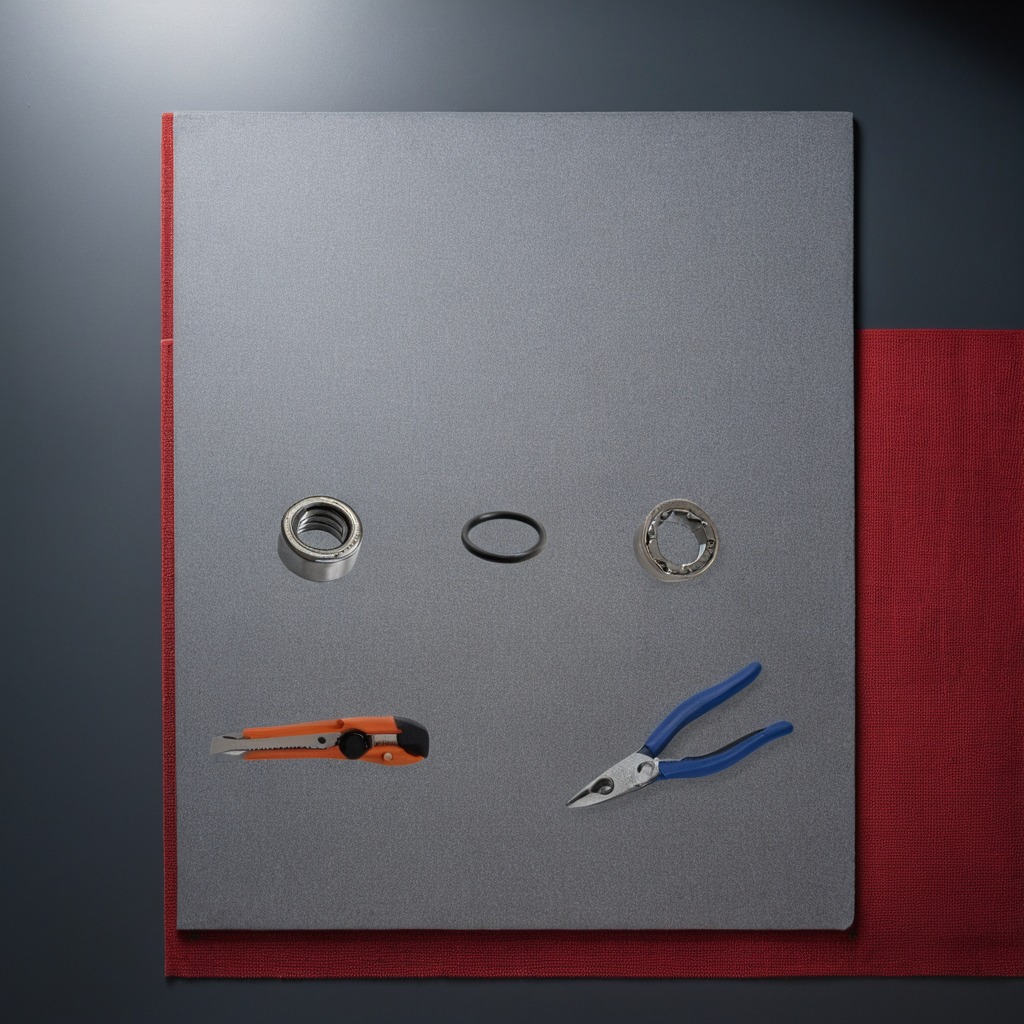
A rubber o-ring, a metal ball bearing, a utility knife, pliers, and a metal nut are lying on the clean granite tabletop.